Question: So I have generated a sphere in OpenGL ES (specifically, OpenGL ES 2.0, in Java, for Android). When this sphere is placed at the same position as the centre used for my view matrix, it's fine, but when off centre the sphere is pretty badly warped (see below).
Why is this happening, and how do I stop it?

That's the same sphere. The one in the upper right is just translated in x and y (not z).
Some snippets of the code from my implementation of GLSurfaceView.renderer,
'''
public void onSurfaceCreated(GL10 unused, EGLConfig config) {
GLES20.glClearColor(0.0f, 0.0f, 0.0f, 1.0f);
GLES20.glEnable(GLES20.GL_CULL_FACE);
GLES20.glEnable(GLES20.GL_DEPTH_TEST);
// Both centred on (0,0,0), of radius 1.0.
outerSphere = new Sphere();
centreSphere = new Sphere();
}
public void onSurfaceChanged(GL10 unused, int width, int height) {
GLES20.glViewport(0, 0, width, height);
ratio = (float) width / height;
final float left = -ratio;
final float right = ratio;
final float bottom = -1.0f;
final float top = 1.0f;
final float near = 1.0f;
final float far = 100.0f;
Matrix.frustumM(projMatrix, 0, left, right, bottom, top, near, far);
}
public void onDrawFrame(GL10 unused) {
GLES20.glClear(GLES20.GL_DEPTH_BUFFER_BIT | GLES20.GL_COLOR_BUFFER_BIT);
float eyeX = 0.0f;
float eyeY = 0.0f;
float eyeZ = 10.0f;
final float lookX = 0.0f;
final float lookY = 0.0f;
final float lookZ = 0.0f;
final float upX = 0.0f;
final float upY = 1.0f;
final float upZ = 0.0f;
Matrix.setLookAtM(viewMatrix, 0, eyeX, eyeY, eyeZ, lookX, lookY, lookZ,
upX, upY, upZ);
// Set identity matrix as input for translations.
Matrix.setIdentityM(outerModelMatrix, 0);
// Translate outer sphere by 5 in x and y.
Matrix.translateM(outerModelMatrix, 0, 5.0f, 5.0f, 0.0f);
// MVP matrix = Projection * View * Model.
Matrix.multiplyMM(centreMVPMatrix, 0, viewMatrix, 0, centreModelMatrix, 0);
Matrix.multiplyMM(centreMVPMatrix, 0, projectionMatrix, 0, centreMVPMatrix, 0);
Matrix.multiplyMM(outerMVPMatrix, 0, viewMatrix, 0, outerModelMatrix, 0);
Matrix.multiplyMM(outerMVPMatrix, 0, projectionMatrix, 0, outerMVPMatrix, 0);
outerSphere.draw(outerMVPMatrix);
centreSphere.draw(outerMVPMatrix);
}
'''
And my shaders are simply,
'''
private final static String vertexShaderCode =
"uniform mat4 u_MVPMatrix;" +
"attribute vec4 a_Position;" +
"uniform vec4 u_Color;" +
"void main() {" +
" gl_Position = u_MVPMatrix * a_Position;" +
"}";
private final static String fragmentShaderCode =
"precision mediump float;" +
"uniform vec4 u_Color;" +
"void main() {" +
" gl_FragColor = u_Color;" +
"}";
'''
I've left out almost all code from the Sphere class, and other things that I don't think are necessary(?), but if they are needed I'll put them up.
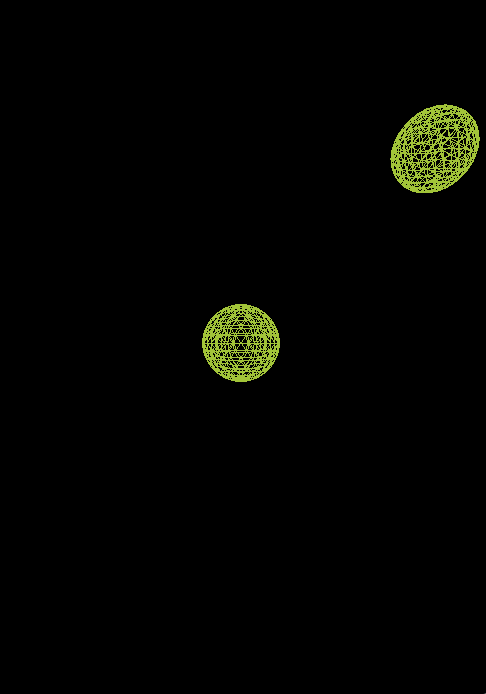
Answer: Welcome to the world of <URL>!
A little more detail: your Field-Of-View is too narrow, you'll have to shape the frustum so that it's a bit larger.